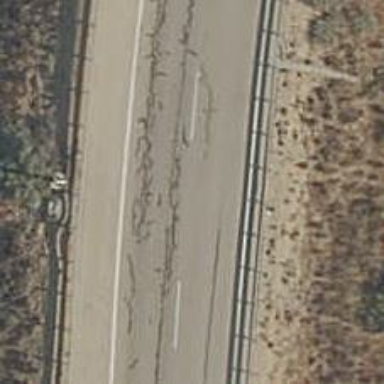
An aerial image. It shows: Motorway link.